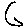
Label: moon